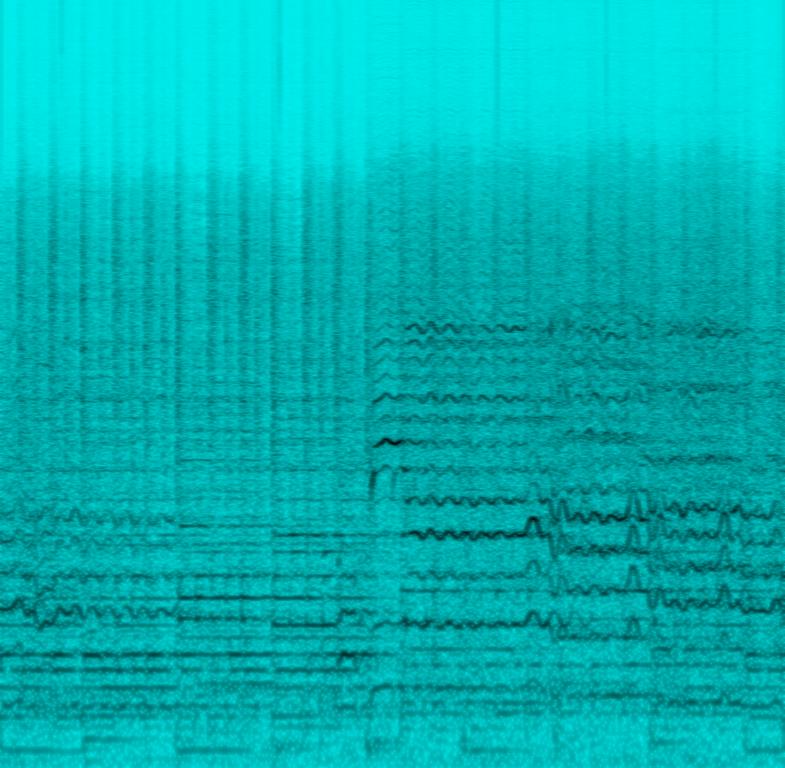
The low quality recording features a folk song that consists of passionate male vocal singing over shimmering shakers, smooth bass, sustained strings melody and groovy piano melody. It sounds emotional, soulful and passionate - like something you would hear in movies.